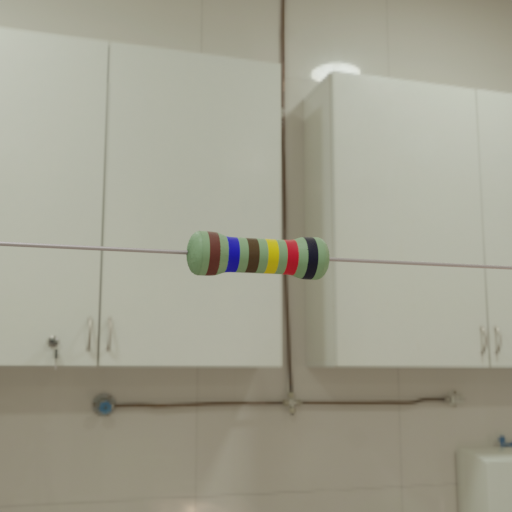
Resistor colour bands (in order): brown, blue, brown, yellow, red, black